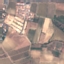
Land use / land cover class: PermanentCrop